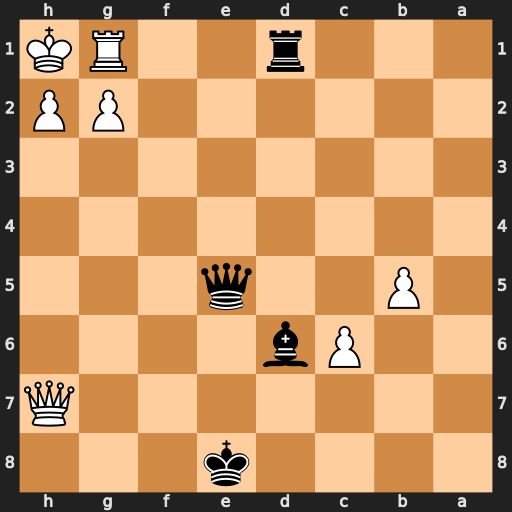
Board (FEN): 4k3/7Q/2Pb4/1P2q3/8/8/6PP/3r2RK
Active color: b
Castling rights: -
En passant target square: -
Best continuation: Rxg1+ Kxg1 Qe1#